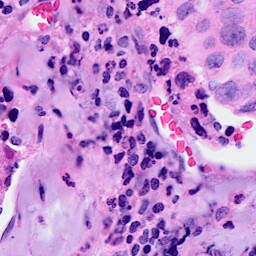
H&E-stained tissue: Breast